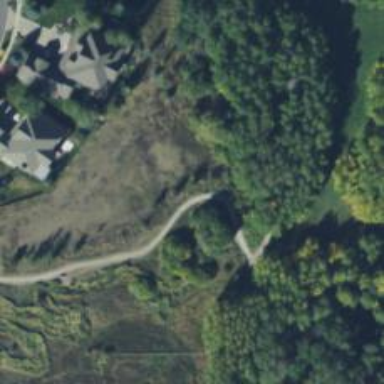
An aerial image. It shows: Path leading to bridge.